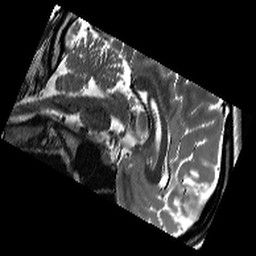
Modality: T2w
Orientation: sagittal
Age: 22
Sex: female